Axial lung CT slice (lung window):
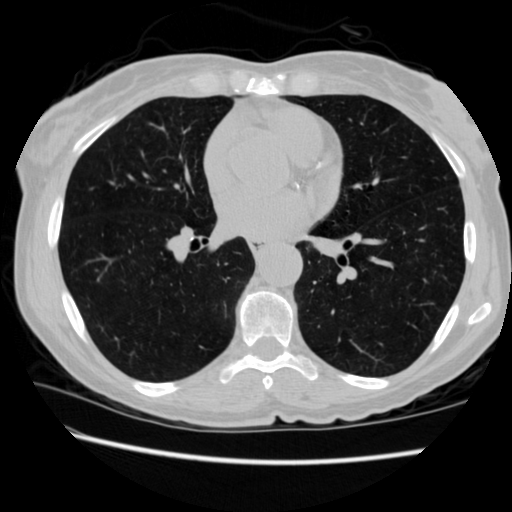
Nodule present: no